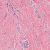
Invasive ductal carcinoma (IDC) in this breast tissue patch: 0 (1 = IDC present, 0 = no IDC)